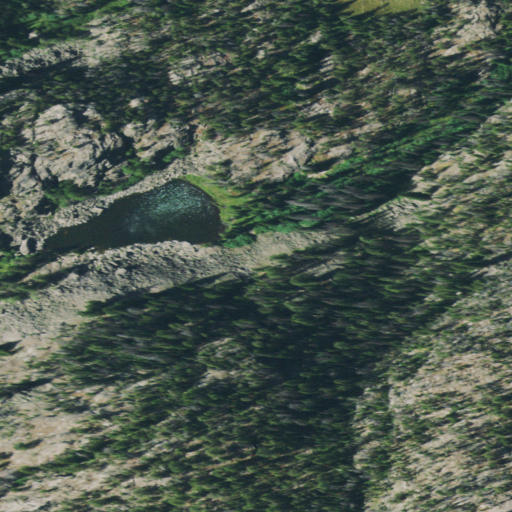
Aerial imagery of gap in Wyoming named Bear Cub Pass containing evergreen forest, shrub, open water, and grassland